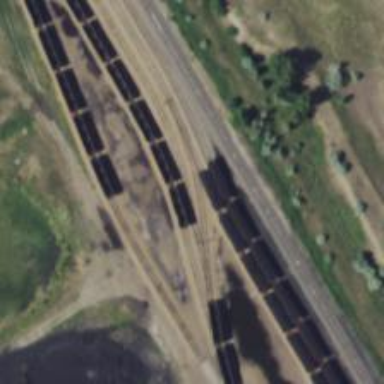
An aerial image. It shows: Railway yard in service.